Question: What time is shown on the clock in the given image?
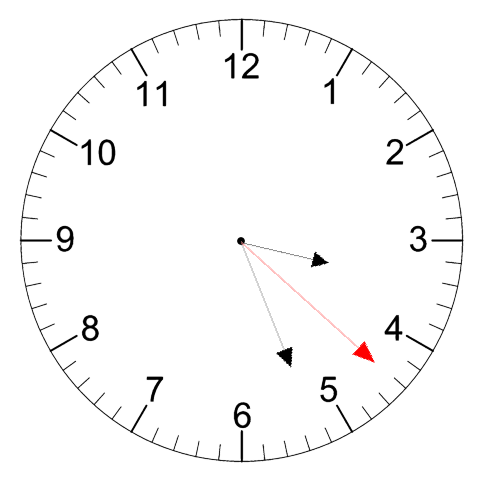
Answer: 03:26:22